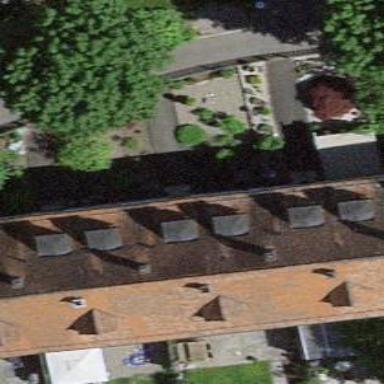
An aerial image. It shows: Terrace building.